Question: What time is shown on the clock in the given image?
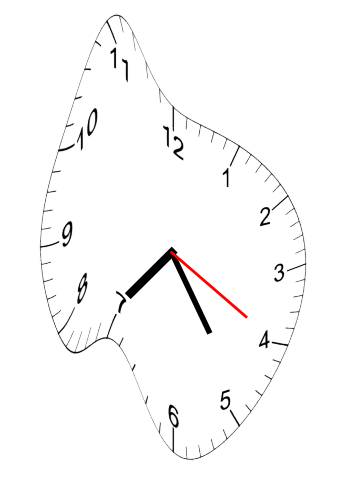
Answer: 07:24:20